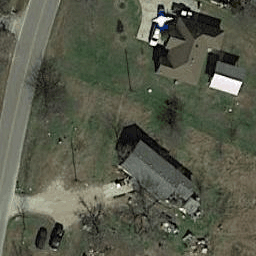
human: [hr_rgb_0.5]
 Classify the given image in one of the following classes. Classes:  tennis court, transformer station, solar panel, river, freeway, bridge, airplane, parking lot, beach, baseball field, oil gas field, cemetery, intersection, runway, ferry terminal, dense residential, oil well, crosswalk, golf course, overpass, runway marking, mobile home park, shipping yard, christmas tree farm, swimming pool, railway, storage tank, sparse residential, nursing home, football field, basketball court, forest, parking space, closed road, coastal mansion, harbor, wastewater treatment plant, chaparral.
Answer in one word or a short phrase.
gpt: sparse residential